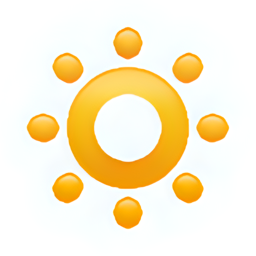
Name: low brightness symbol
Emoji: 🔅
Group: Symbols
Sub-group: av-symbol